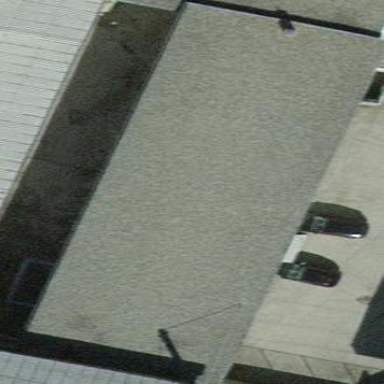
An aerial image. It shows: Industrial building.